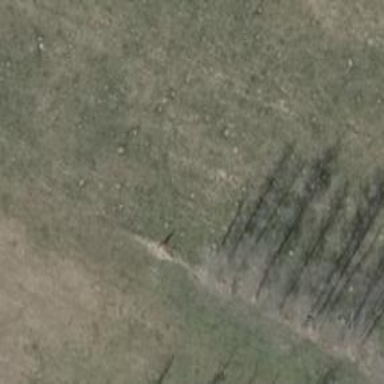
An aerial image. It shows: Row of trees in natural setting.